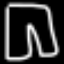
Label: pants